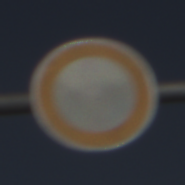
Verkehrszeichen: VerbotFahrzeugeAllerArt
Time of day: MorningAfternoon
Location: Outdoor (Nature)
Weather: PartlyCloudy
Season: NotSpecified
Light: Natural